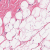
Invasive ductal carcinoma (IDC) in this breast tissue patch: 0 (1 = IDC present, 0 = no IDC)